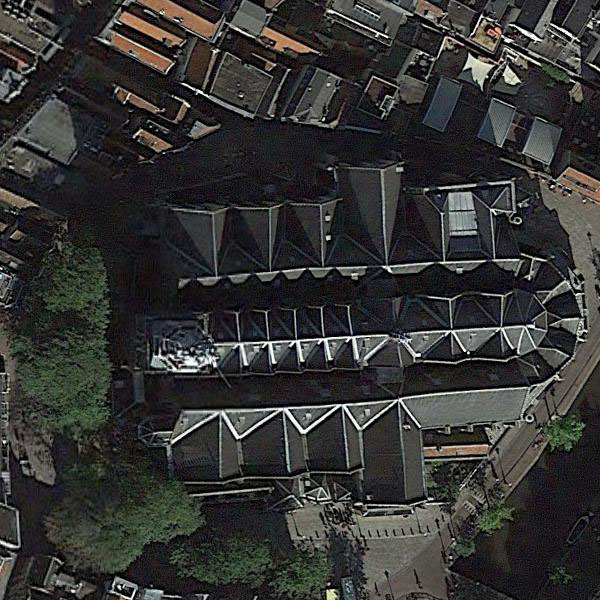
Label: Church